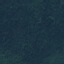
Label: Forest